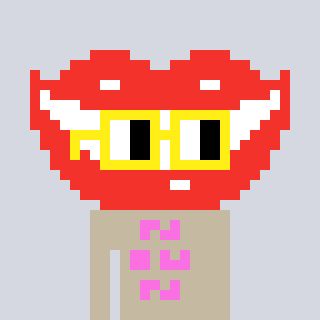
a pixel art character with square yellow glasses, a smile-shaped head and a bege-colored body on a cool background